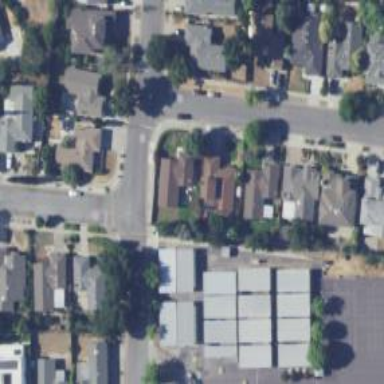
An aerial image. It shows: Residential road.